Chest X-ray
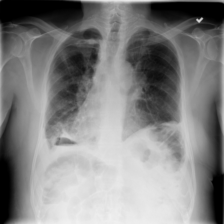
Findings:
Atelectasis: positive
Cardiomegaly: negative
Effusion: negative
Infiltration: positive
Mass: negative
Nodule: negative
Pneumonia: negative
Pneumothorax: positive
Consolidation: negative
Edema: negative
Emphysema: negative
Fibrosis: negative
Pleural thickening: negative
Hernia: negative